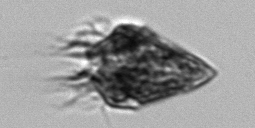
Label: Strombidium_wulffi